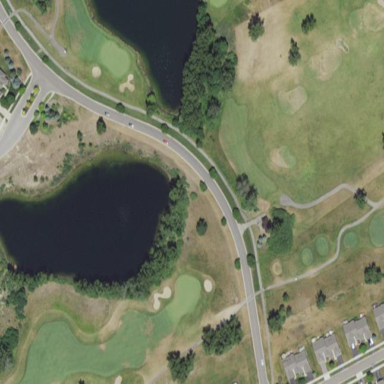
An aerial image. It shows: Water hazard in golf course. The hazard is natural water feature.